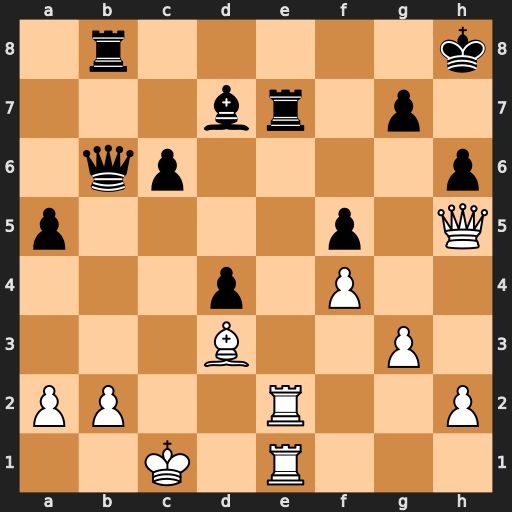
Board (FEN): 1r5k/3br1p1/1qp4p/p4p1Q/3p1P2/3B2P1/PP2R2P/2K1R3
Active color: w
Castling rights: -
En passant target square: -
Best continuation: Rxe7 Qxb2+ Kd1 Qa1+ Ke2